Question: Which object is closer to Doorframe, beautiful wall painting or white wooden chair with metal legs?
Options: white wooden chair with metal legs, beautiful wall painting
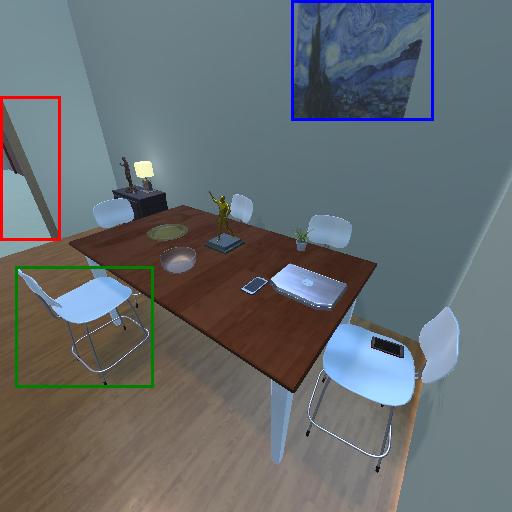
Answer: white wooden chair with metal legs